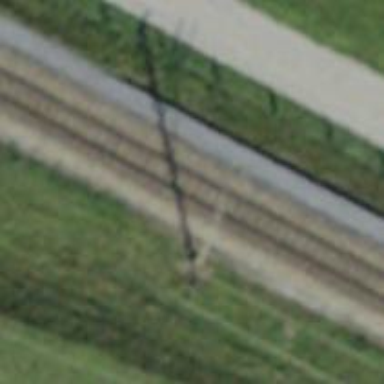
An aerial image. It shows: Power pole.